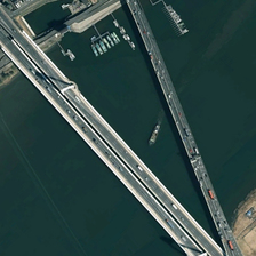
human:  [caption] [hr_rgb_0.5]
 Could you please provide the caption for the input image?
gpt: Many cars are on two non-parallel bridges on the river.

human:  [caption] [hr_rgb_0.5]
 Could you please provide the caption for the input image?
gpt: Several cars were on two non-parallel bridges on the river.

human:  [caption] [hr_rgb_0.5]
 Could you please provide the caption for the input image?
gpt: Many cars have two non-parallel bridges on a river.

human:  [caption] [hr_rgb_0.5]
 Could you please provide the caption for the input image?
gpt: Many cars have two non-parallel bridges on a river.

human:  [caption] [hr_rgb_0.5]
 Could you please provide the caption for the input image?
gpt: Many cars are on two non-parallel bridges on a river.